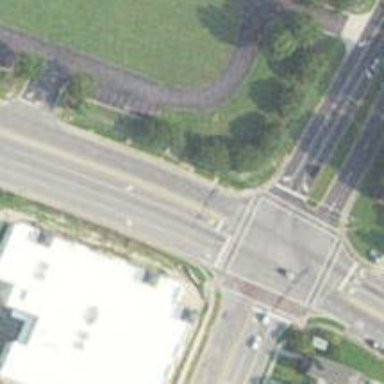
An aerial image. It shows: Marked crossing on the road.